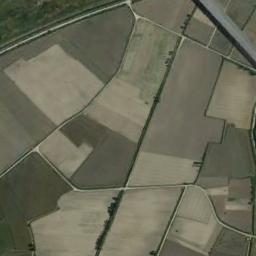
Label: terrace